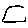
Label: triangle